Question: i am gettig data from Service and after removing from data i have in this format.
i have saved data in an array like this:
> String data array(24150): 1,"product group","12345","Service Spares"String data array(24150): 2,"product group","12345","No Longer In Use"String data array(24150): 3,"product group","12345","Door Entry"
from this array if my already initialized string is equal to product group then save text in an array list after last ,(comma) without double quotes.Here is the code but its returning me "" how can i remove double quotes please guide me...**.
'''
for(int i=0;i<spinnerDataArraylocal.length;i++)
{
Log.i("String data array",""+spinnerDataArraylocal[i]);
int index1 = spinnerDataArraylocal[i].indexOf(",");
String labelString = spinnerDataArraylocal[i].substring(index1+1,spinnerDataArraylocal[i].indexOf(",",index1+1));
Log.i("first comma position:",""+labelString);
if(labelString.equals(""Premises Type""))
{ int index = spinnerDataArraylocal[i].lastIndexOf(",");
Log.i("string compare","labelString" + labelString);
Log.i("extrACT STRING:" , spinnerDataArraylocal[i].substring(index+1));
String sample = spinnerDataArraylocal[i].substring(index+1);
Log.i("sample",""+sample);
premisesTypeArrayList.add(sample.toString().trim());
Log.i("premisesTypeArrayList",""+premisesTypeArrayList);
ArrayAdapter<String> adapterPremisesType = new ArrayAdapter<String>(
getActivity().getApplicationContext(),R.layout.custom_spinner,
premisesTypeArrayList);
adapterPremisesType.setDropDownViewResource(R.layout.custom_spinner_item_list);
spinnerPremisesType.setAdapter(adapterPremisesType);
spinnerPremisesType.setOnItemSelectedListener(new OnItemSelectedListener() {
@Override
public void onItemSelected(AdapterView<?> parent,
View view, int position, long id) {
}
@Override
public void onNothingSelected(AdapterView<?> arg0) {
}
});
adapterPremisesType.notifyDataSetChanged();
}
'''
i need to reWrite this code as : 'if(labelString.equals("Premises Type"))' instead of this
'''
if(labelString.equals(""Premises Type""))
'''
here is how my dropdown data is filling which should be without double quotes and spaces

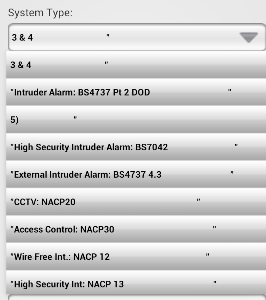
Answer: do like this 'string =string.replaceAll(""", "");'
The split code below.
'''
String string = "41,"Premises Type","A","Retail"";
string =string.replaceAll(""", "");
String[] array =string.split(",");
System.out.println(array[0]);
System.out.println(array[1]);
System.out.println(array[2]);
System.out.println(array[3]);
'''
Your complete code look like this
'''
for(int i=0;i<spinnerDataArraylocal.length;i++)
{
String spinData = spinnerDataArraylocal[i];
spinData = spinData.replaceAll(""", "");
String spinData[] = spinData.split(",");
if(spinData[1].trim().equals("Premises Type"))
{
String sample = spinData[1]+","+spinData[2]+","+spinData[3];
premisesTypeArrayList.add(sample.toString().trim());
ArrayAdapter<String> adapterPremisesType = new ArrayAdapter<String>(
getActivity().getApplicationContext(),R.layout.custom_spinner,
premisesTypeArrayList);
adapterPremisesType.setDropDownViewResource(R.layout.custom_spinner_item_list);
spinnerPremisesType.setAdapter(adapterPremisesType);
spinnerPremisesType.setOnItemSelectedListener(new OnItemSelectedListener() {
@Override
public void onItemSelected(AdapterView<?> parent, View view, int position, long id) {
}
@Override
public void onNothingSelected(AdapterView<?> arg0) {
}
});
adapterPremisesType.notifyDataSetChanged();
}
'''